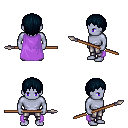
a pixel art fantasy rpg character, male body template, dark elf, purple skin, lavender cape, metal pants, raven plain hairstyle, spear, four views (front, back, left, right), 2x2 character sprite sheet, small pixel art, hard edges, no anti-aliasing